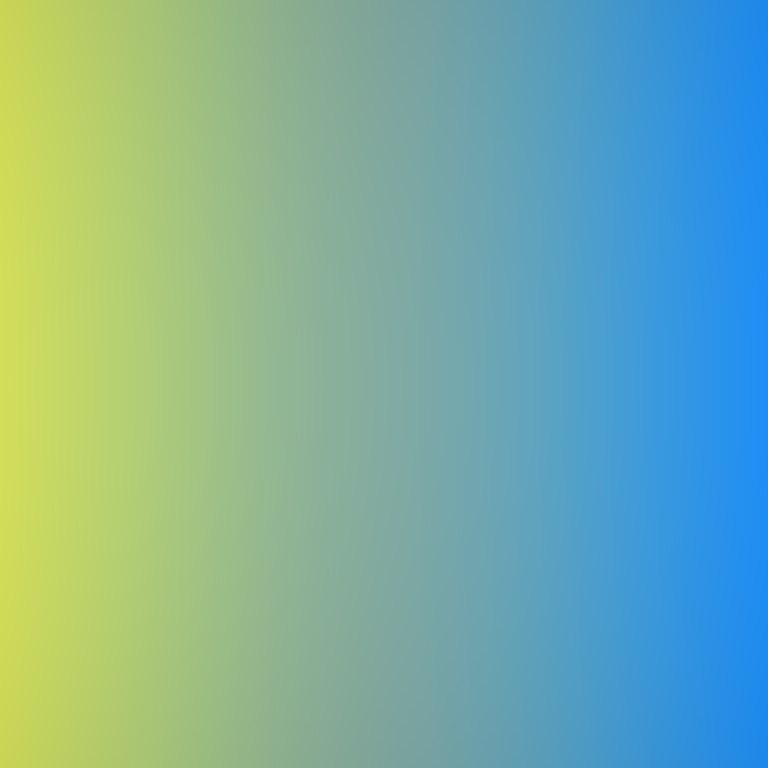
Abstract light effect, smooth gradient from yellow to blue, calm atmosphere, soft blend, no room, no furniture, no objects.